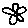
Label: flower